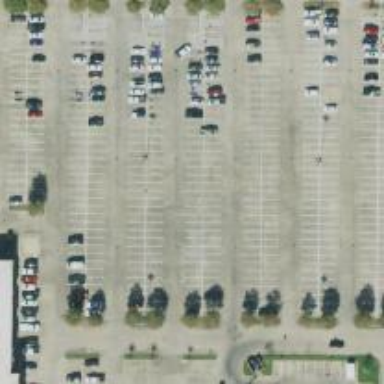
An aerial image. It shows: Parking space.